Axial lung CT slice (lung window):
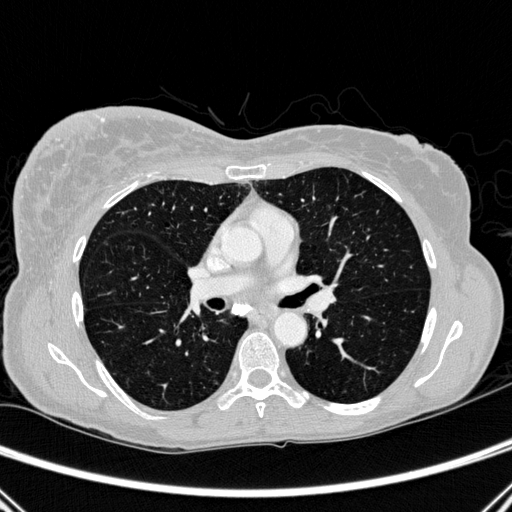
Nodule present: no